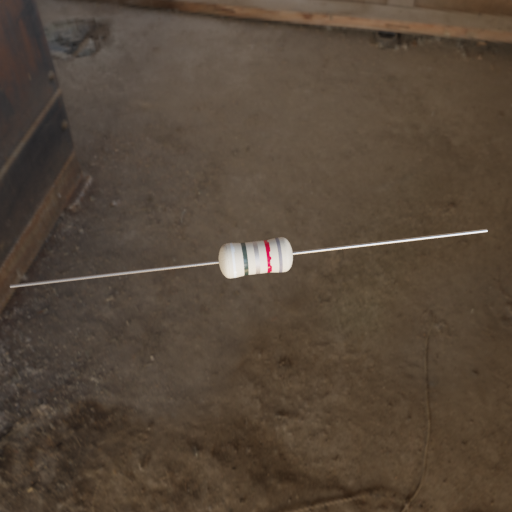
Resistor colour bands (in order): white, black, silver, red, gray